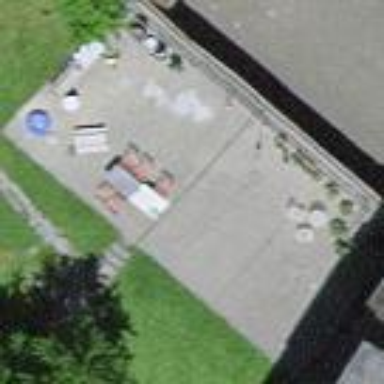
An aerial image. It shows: Group of garages.